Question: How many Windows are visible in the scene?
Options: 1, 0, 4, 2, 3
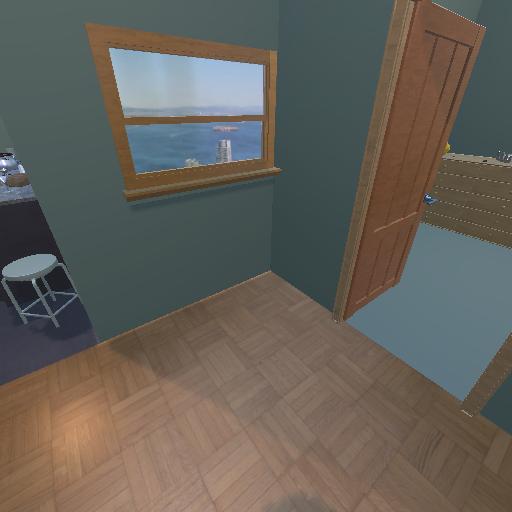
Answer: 1